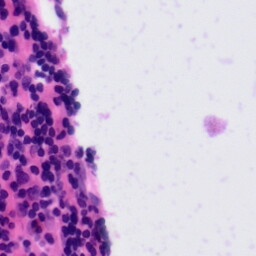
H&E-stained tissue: Tonsil